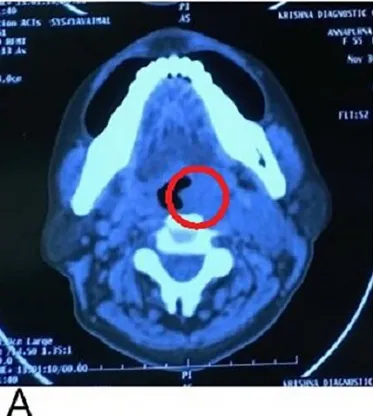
Non-enhancing necrotic areas noted in the left tonsillar fossa.
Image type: radiology (pet)